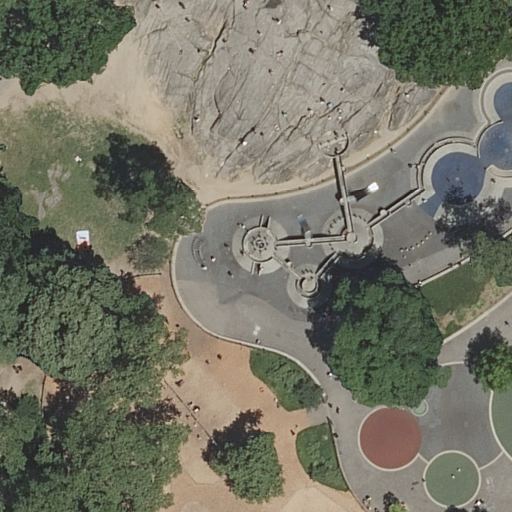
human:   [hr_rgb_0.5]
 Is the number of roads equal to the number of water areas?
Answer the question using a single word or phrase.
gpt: no

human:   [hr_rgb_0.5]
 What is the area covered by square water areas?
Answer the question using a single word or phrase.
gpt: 0m2

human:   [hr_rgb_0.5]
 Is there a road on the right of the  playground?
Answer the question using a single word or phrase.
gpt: no

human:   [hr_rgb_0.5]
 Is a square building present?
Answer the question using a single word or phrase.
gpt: no

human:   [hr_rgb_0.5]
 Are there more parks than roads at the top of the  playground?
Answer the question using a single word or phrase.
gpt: no

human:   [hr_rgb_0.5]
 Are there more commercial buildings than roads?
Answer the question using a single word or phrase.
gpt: no

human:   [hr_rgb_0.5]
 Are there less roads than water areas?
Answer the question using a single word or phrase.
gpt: no

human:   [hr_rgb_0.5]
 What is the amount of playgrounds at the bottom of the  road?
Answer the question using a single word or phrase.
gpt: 0

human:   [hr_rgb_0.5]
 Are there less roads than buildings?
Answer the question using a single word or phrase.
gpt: no

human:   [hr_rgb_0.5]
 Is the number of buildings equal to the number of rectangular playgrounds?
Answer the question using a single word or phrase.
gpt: yes

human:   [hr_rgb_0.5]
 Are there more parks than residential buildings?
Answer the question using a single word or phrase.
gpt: yes

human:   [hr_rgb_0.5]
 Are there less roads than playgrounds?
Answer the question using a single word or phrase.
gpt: no

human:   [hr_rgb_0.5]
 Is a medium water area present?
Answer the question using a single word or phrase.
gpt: no

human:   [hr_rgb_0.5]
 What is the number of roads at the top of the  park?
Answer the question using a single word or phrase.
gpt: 1

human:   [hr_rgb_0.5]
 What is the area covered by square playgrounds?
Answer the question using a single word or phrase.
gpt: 0m2

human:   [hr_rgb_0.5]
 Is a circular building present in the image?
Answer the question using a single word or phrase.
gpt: no

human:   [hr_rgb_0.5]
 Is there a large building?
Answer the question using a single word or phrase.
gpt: no

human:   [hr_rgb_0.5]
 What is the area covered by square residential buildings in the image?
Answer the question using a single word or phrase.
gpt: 0m2

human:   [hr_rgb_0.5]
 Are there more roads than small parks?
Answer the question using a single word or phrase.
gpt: yes

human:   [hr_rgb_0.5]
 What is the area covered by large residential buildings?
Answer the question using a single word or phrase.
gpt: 0m2

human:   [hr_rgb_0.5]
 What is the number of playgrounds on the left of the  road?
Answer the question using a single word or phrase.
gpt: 0

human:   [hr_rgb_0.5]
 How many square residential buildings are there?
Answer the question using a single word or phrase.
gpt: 0

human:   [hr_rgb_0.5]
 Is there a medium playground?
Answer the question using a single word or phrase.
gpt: no

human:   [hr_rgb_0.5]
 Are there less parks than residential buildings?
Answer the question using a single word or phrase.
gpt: no

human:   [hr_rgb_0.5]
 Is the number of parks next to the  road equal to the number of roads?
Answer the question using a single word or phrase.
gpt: yes

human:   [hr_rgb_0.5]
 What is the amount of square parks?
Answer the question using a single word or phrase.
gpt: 0

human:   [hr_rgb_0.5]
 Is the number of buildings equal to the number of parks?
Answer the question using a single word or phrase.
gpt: no

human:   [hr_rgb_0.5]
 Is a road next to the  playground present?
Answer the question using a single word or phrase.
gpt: yes

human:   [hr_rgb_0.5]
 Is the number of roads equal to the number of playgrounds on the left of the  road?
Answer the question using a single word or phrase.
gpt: no

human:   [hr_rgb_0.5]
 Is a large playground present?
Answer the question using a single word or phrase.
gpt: yes

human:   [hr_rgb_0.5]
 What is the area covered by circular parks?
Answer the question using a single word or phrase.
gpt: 0m2

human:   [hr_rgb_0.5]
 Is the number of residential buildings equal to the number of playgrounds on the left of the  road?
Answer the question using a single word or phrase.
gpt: yes

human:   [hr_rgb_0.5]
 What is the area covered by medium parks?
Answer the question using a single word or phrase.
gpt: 0m2

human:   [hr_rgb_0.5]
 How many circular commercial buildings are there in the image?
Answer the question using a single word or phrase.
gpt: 0

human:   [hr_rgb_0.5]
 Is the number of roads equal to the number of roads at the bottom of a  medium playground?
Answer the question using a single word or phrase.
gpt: no

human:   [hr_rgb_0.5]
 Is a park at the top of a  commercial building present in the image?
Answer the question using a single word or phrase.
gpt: no